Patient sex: M
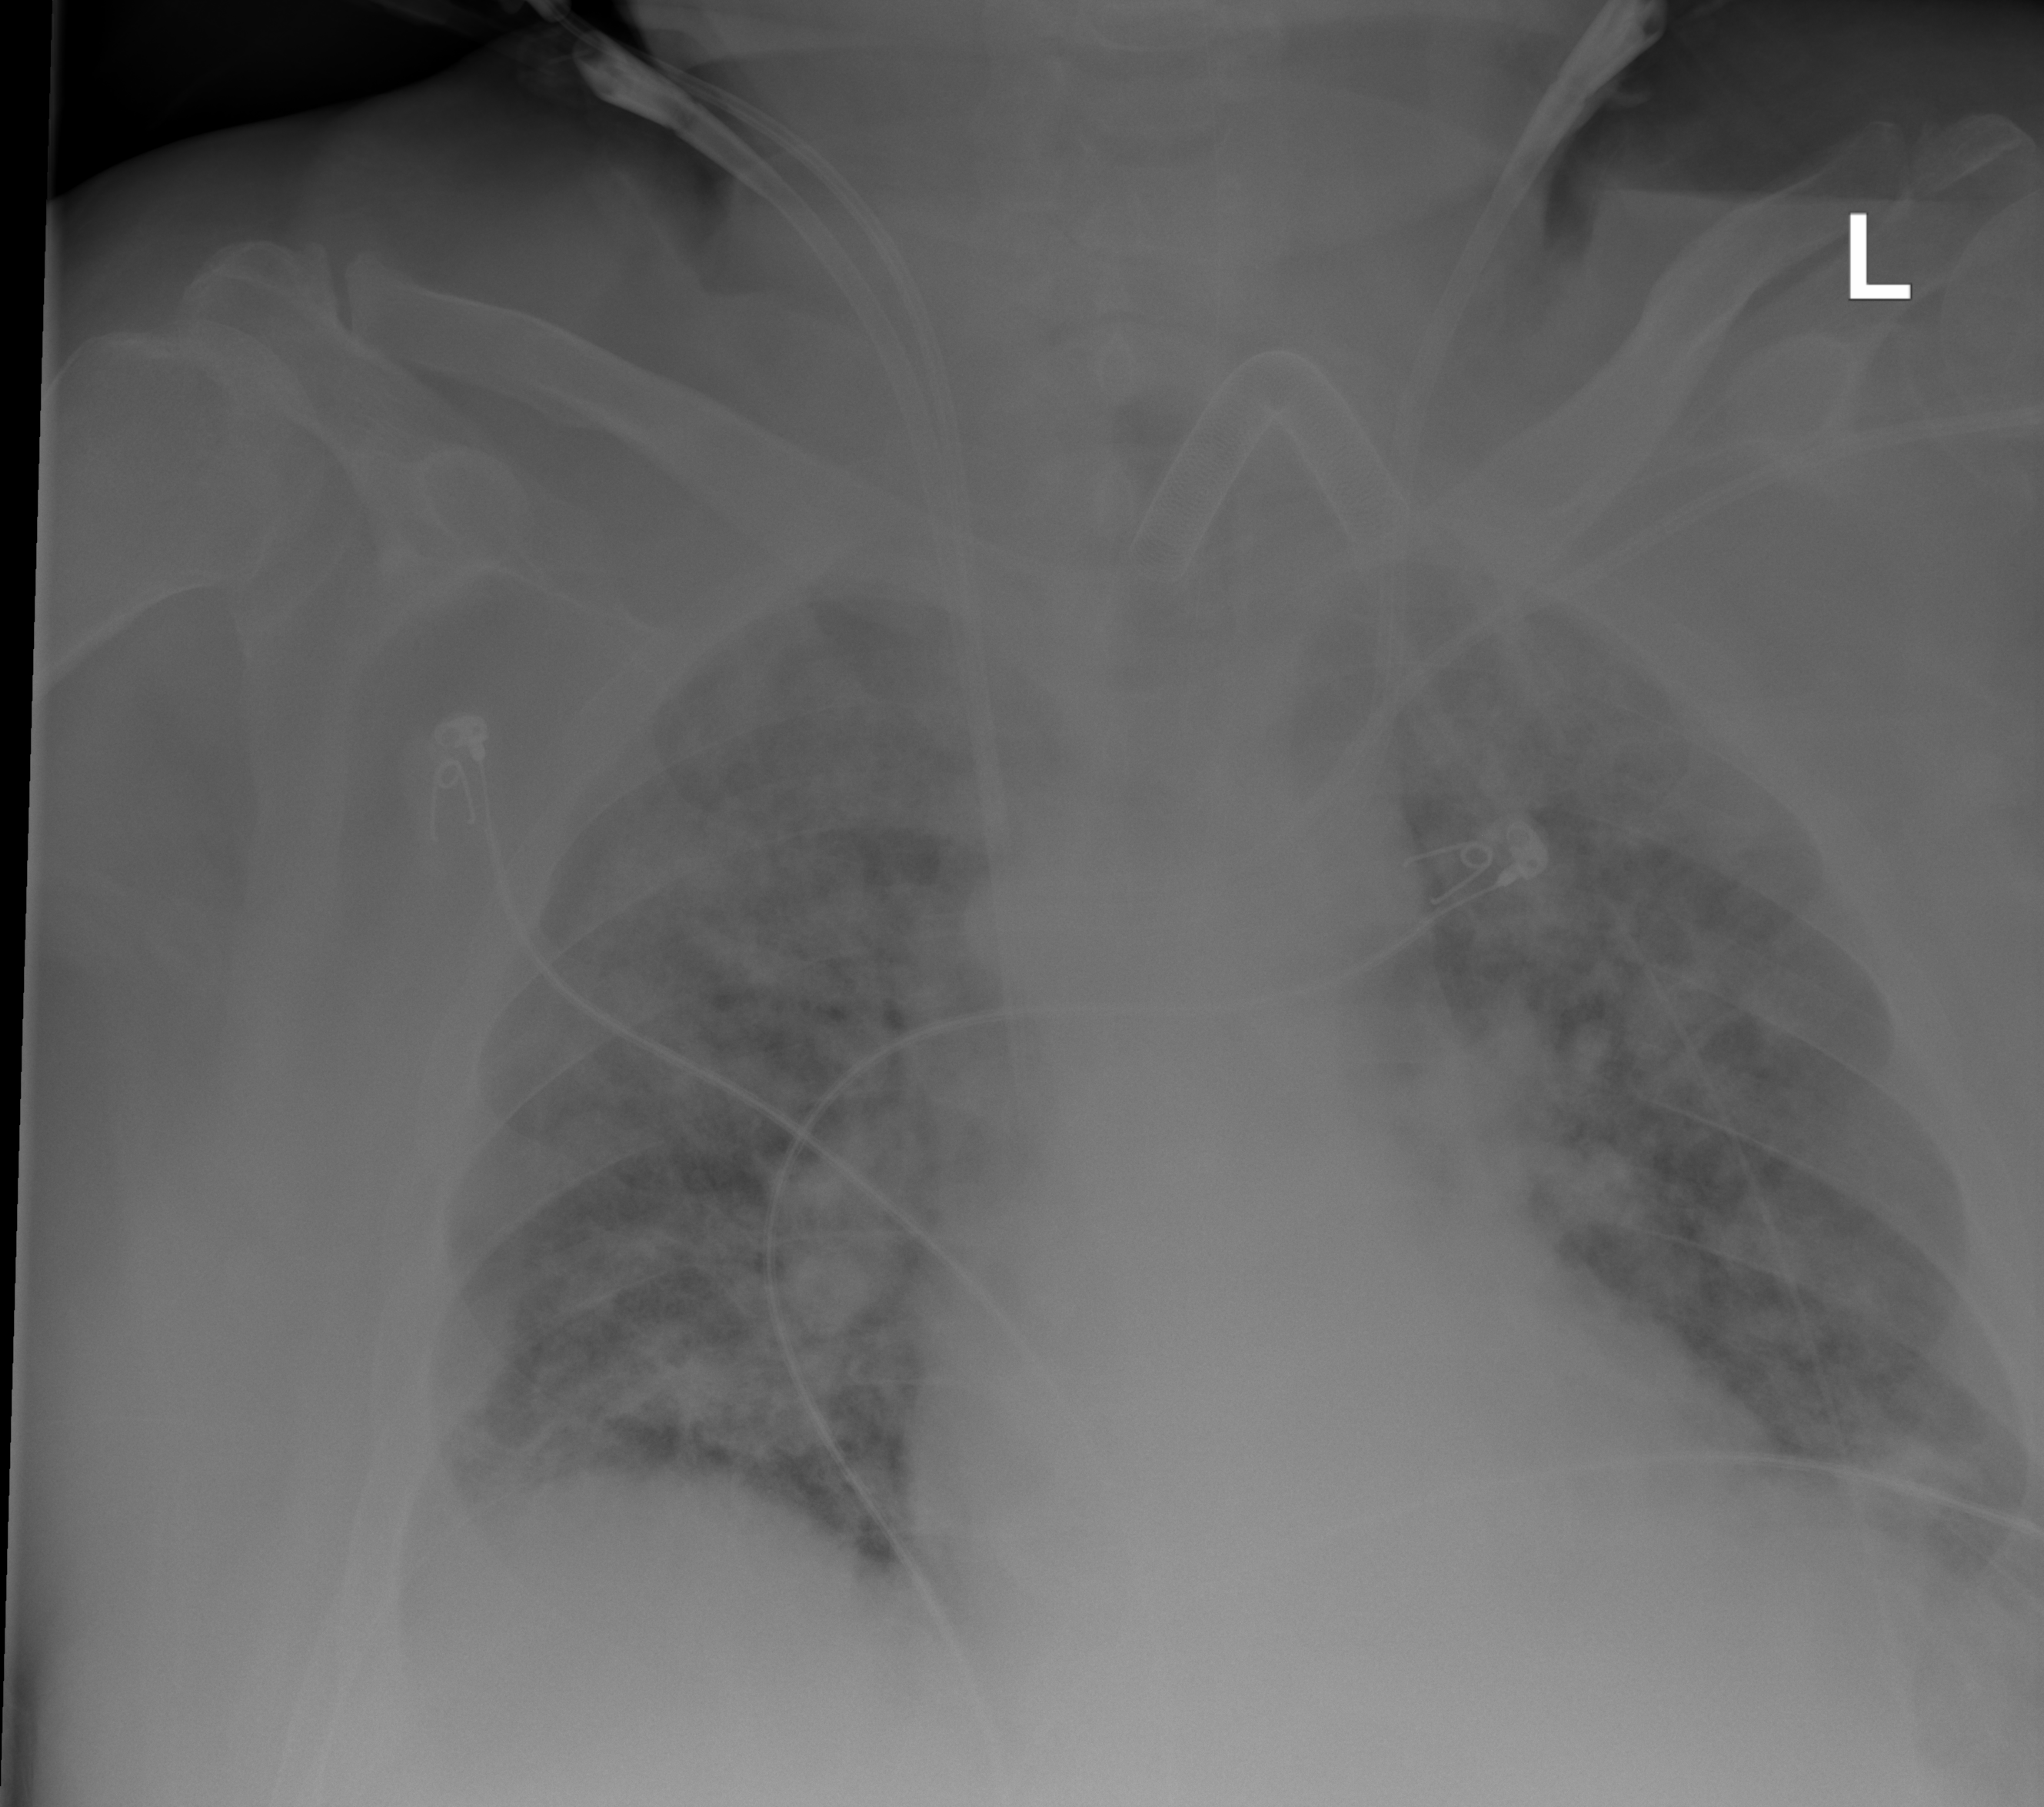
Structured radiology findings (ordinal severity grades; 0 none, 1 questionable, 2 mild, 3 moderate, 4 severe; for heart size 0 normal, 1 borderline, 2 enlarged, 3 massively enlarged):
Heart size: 2
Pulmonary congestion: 0
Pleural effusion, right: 0
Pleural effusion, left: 0
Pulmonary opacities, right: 3
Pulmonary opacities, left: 3
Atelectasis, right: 2
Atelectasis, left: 2